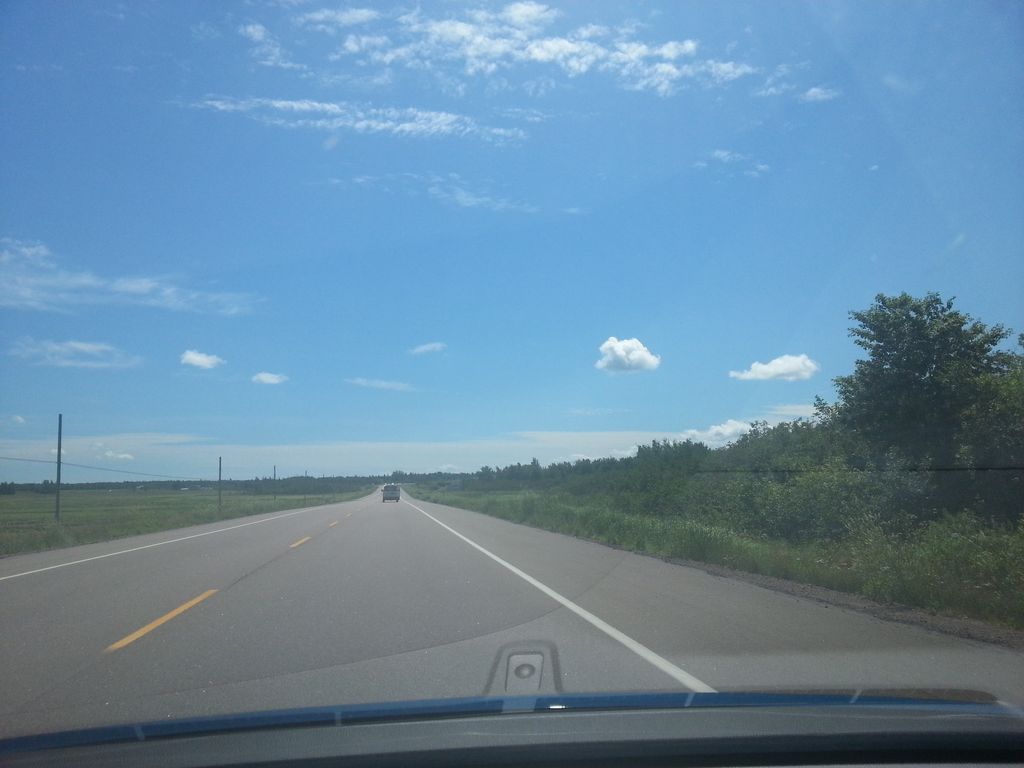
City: charlottetown